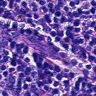
Metastatic tissue present: no